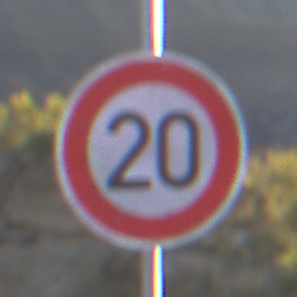
Verkehrszeichen: Geschwindigkeit20
Umgebung: Outdoor, Nature
Tageszeit: SunriseSunset
Wetter: PartlyCloudy
Licht: Natural
Jahreszeit: NotSpecified
Kontrast: HighContrast